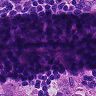
Metastatic tissue present: no